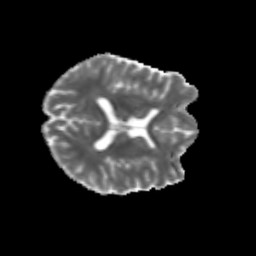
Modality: MD
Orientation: axial
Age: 29
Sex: male
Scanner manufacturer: siemens
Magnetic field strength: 3 T
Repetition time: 3.5 s
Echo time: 0.125 s